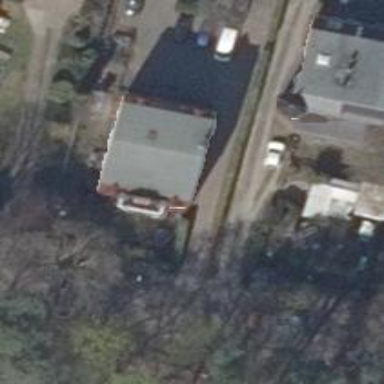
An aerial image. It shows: Residential building with distinctive double saltbox roof shape.